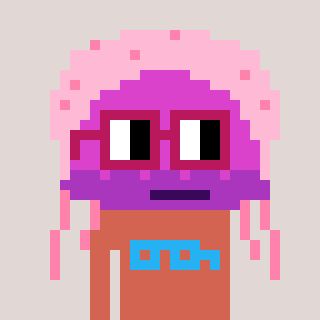
a pixel art character with square dark red glasses, a jellyfish-shaped head and a peachy-colored body on a warm background